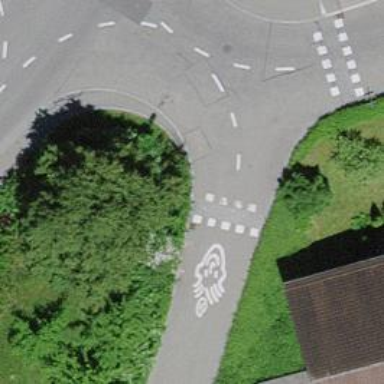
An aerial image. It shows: Bump for traffic calming.